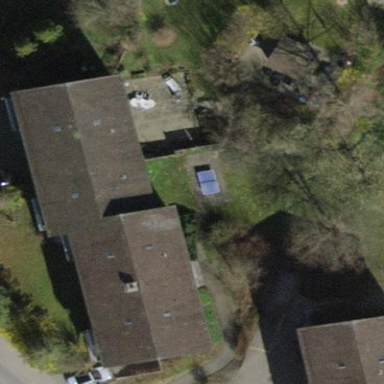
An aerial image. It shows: Building with pitched roof.